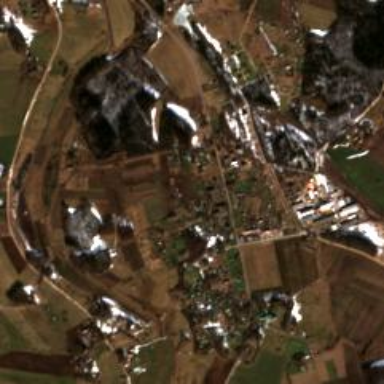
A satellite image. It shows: Village.